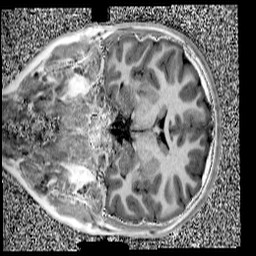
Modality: UNIT1
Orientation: coronal
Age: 11
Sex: female
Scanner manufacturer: siemens
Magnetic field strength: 3 T
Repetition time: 4 s
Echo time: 0.00303 s